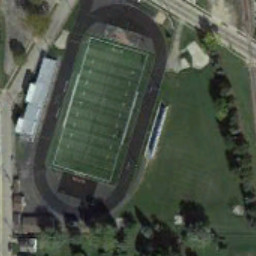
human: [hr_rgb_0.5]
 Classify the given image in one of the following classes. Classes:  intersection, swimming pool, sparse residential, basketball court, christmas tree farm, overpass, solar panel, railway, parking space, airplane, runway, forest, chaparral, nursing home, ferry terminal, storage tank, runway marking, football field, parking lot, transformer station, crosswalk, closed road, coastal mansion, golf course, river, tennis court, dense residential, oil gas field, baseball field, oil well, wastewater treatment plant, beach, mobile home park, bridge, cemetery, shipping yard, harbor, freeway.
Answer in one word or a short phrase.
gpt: football field